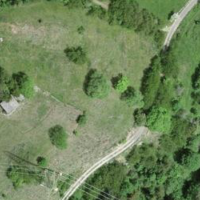
EUNIS habitat code: 24
Species observed at this site:
Satyrus ferula